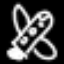
Label: airplane